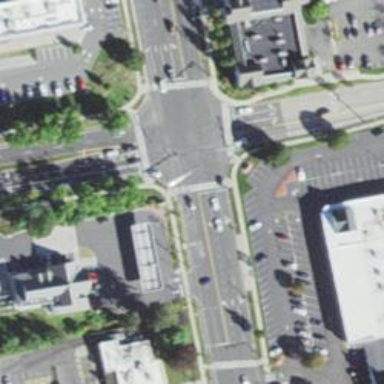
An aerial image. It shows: Footway with asphalt surface and crossing.